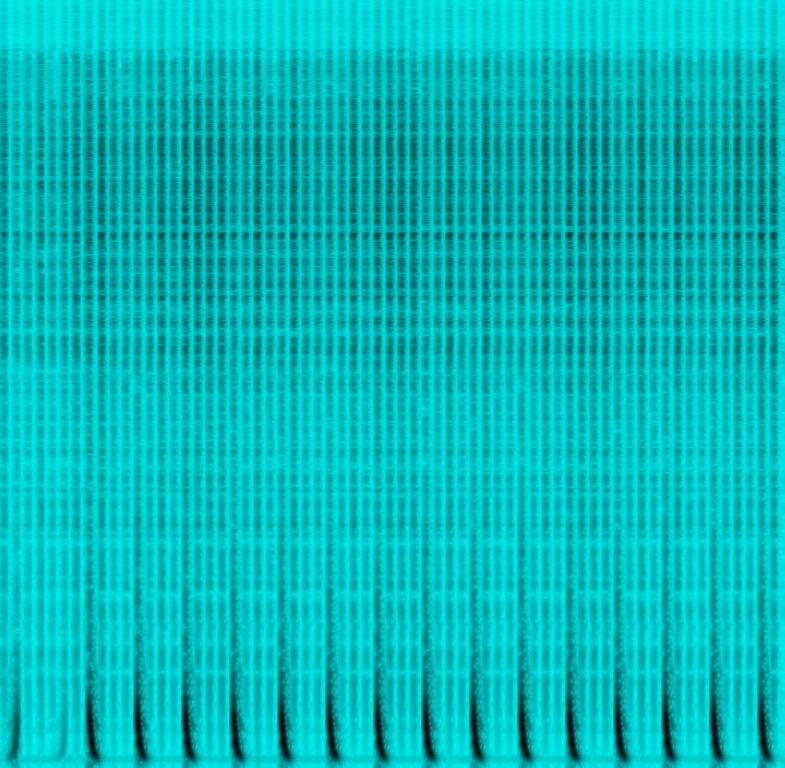
The low quality recording features an electro song that consists of reversed hi hats, followed by shimmering 2 step hi hats and "4 on the floor" kick pattern playing on top of it. It sounds groovy and exciting.